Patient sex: F
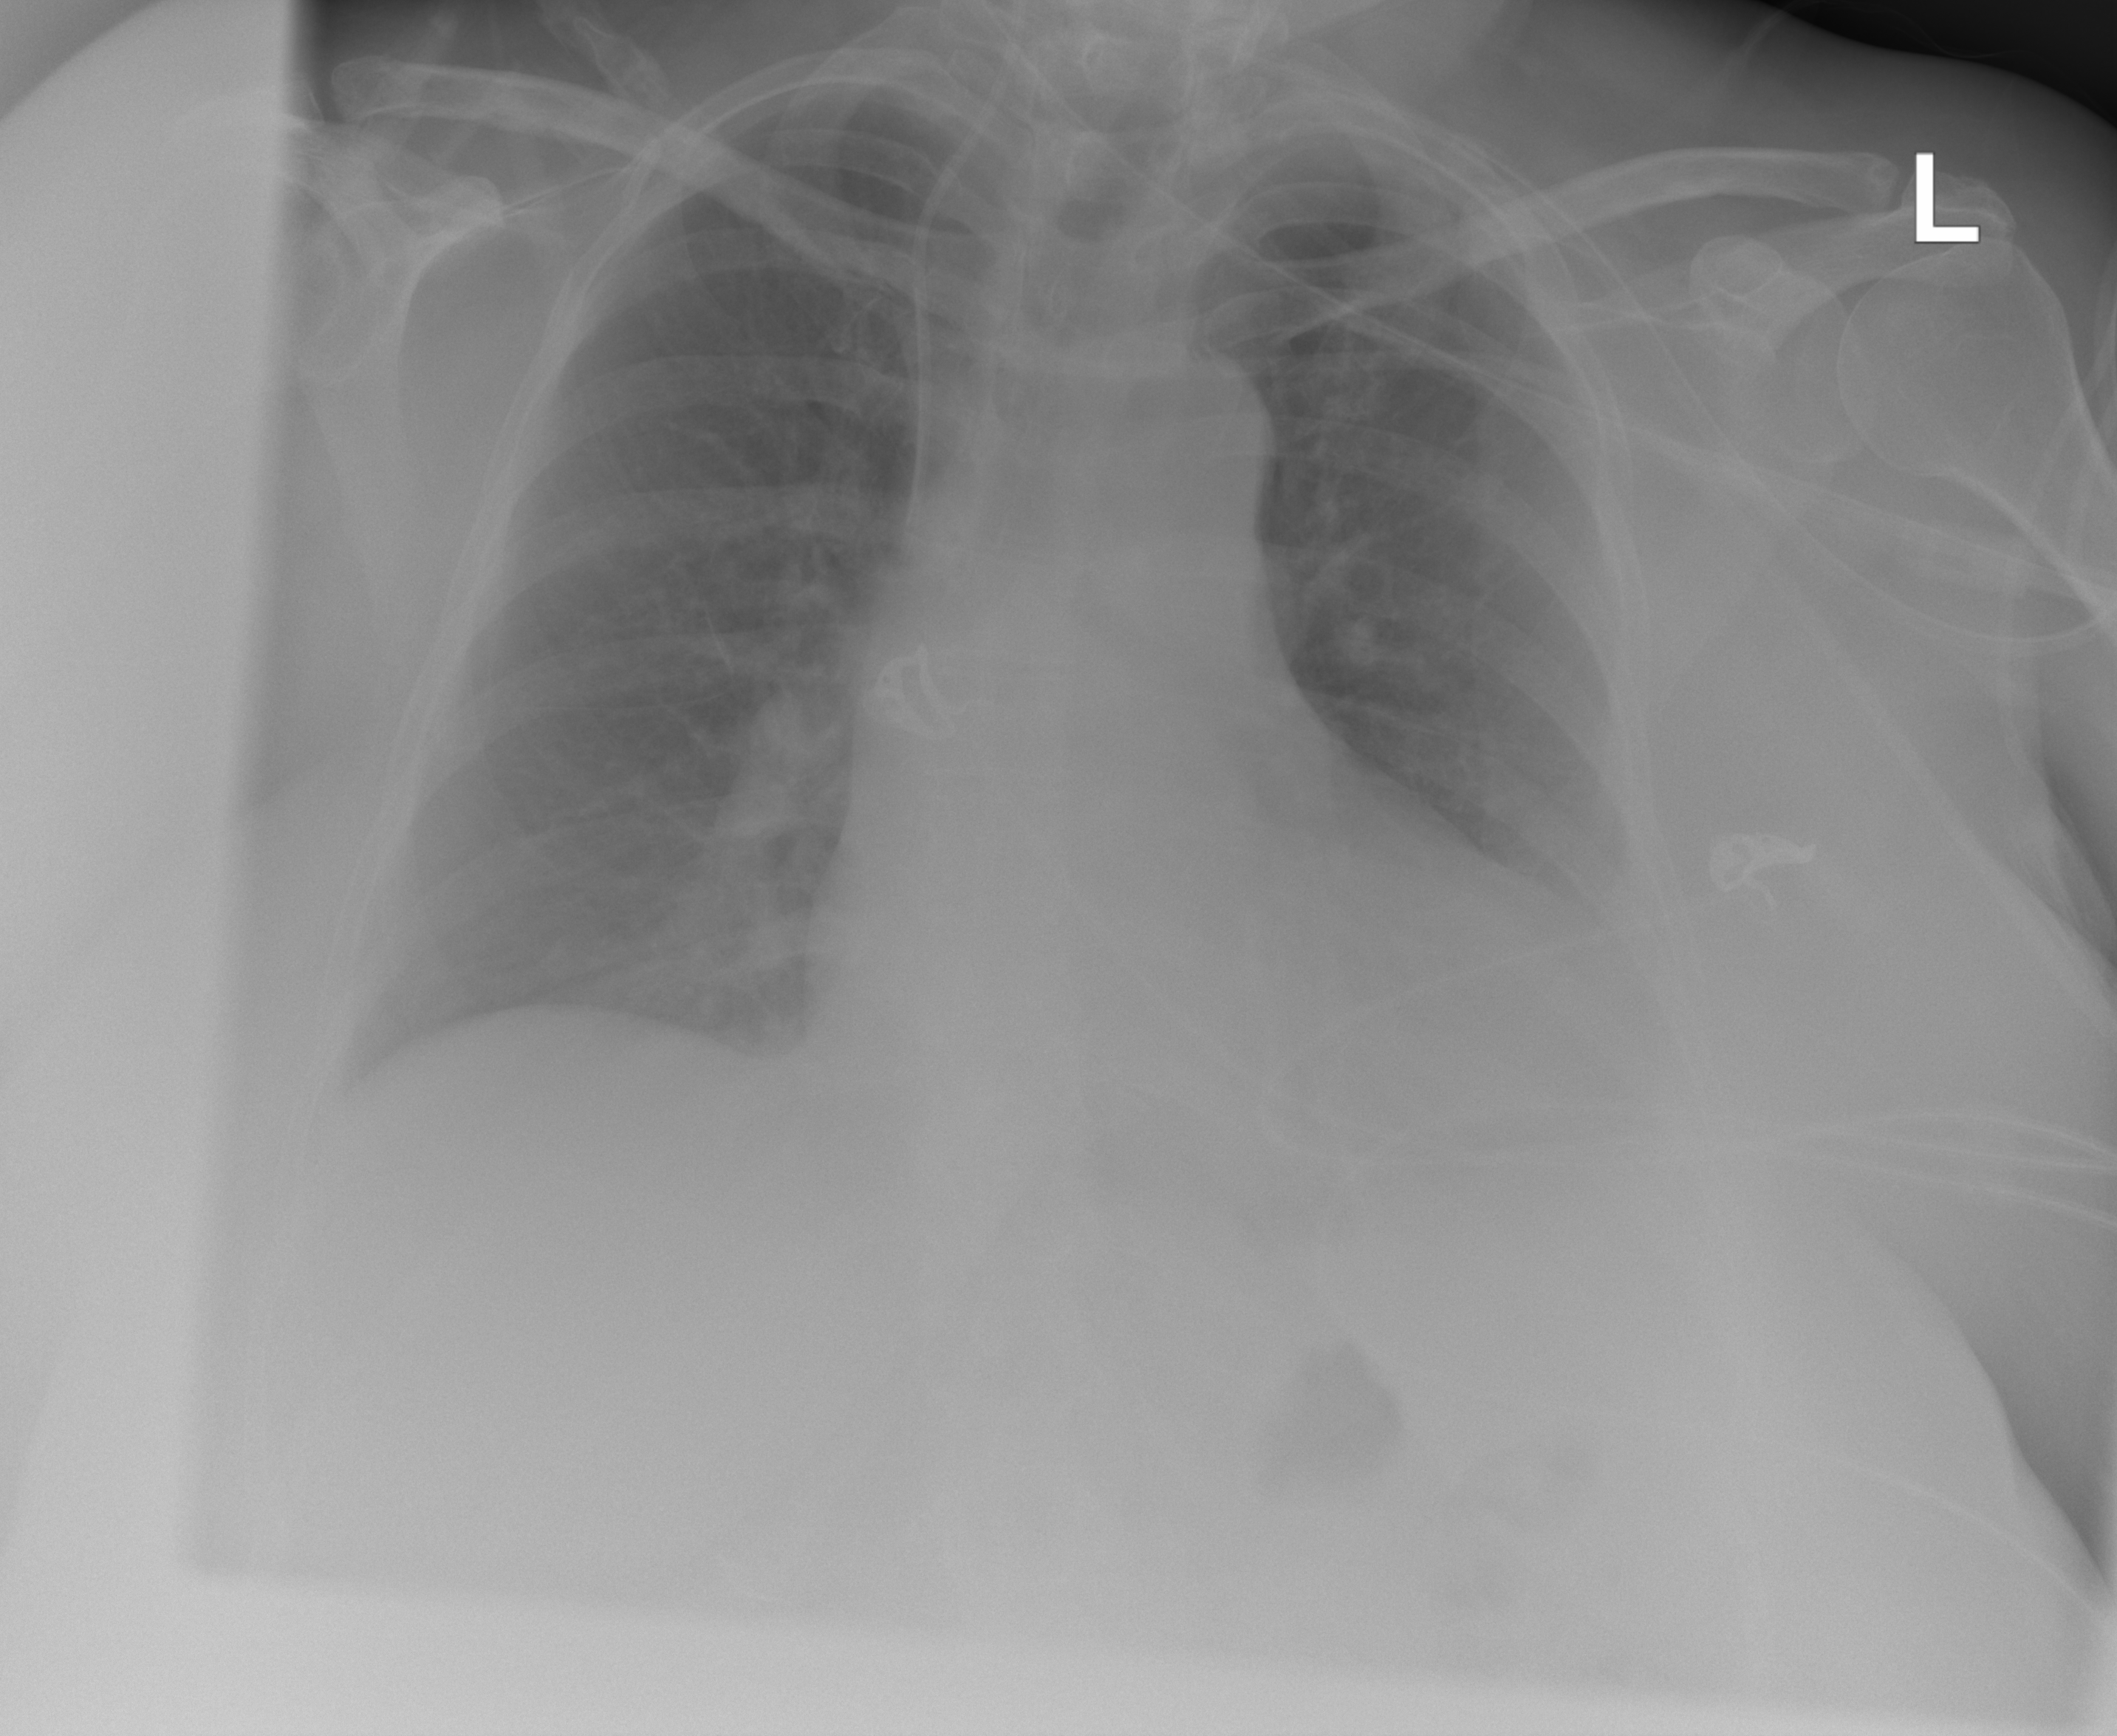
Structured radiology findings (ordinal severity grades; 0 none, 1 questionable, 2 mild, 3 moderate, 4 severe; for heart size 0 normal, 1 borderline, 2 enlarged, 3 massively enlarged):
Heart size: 2
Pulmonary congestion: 0
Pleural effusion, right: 0
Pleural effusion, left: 2
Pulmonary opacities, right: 0
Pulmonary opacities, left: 0
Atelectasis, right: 0
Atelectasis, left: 2